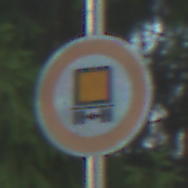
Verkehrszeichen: VerbotKennzeichnungspflichtigeKraftfahrzeugeGefaehrlicheGueter
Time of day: SunriseSunset
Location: Outdoor (Suburban)
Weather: PartlyCloudy
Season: NotSpecified
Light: Natural